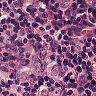
Metastatic tissue present: yes